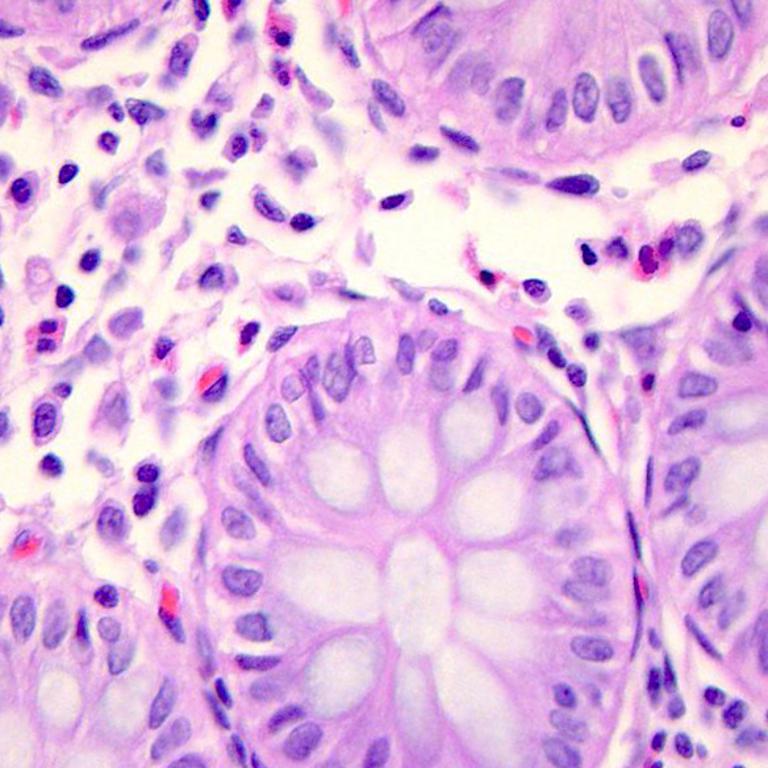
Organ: colon
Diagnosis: benign